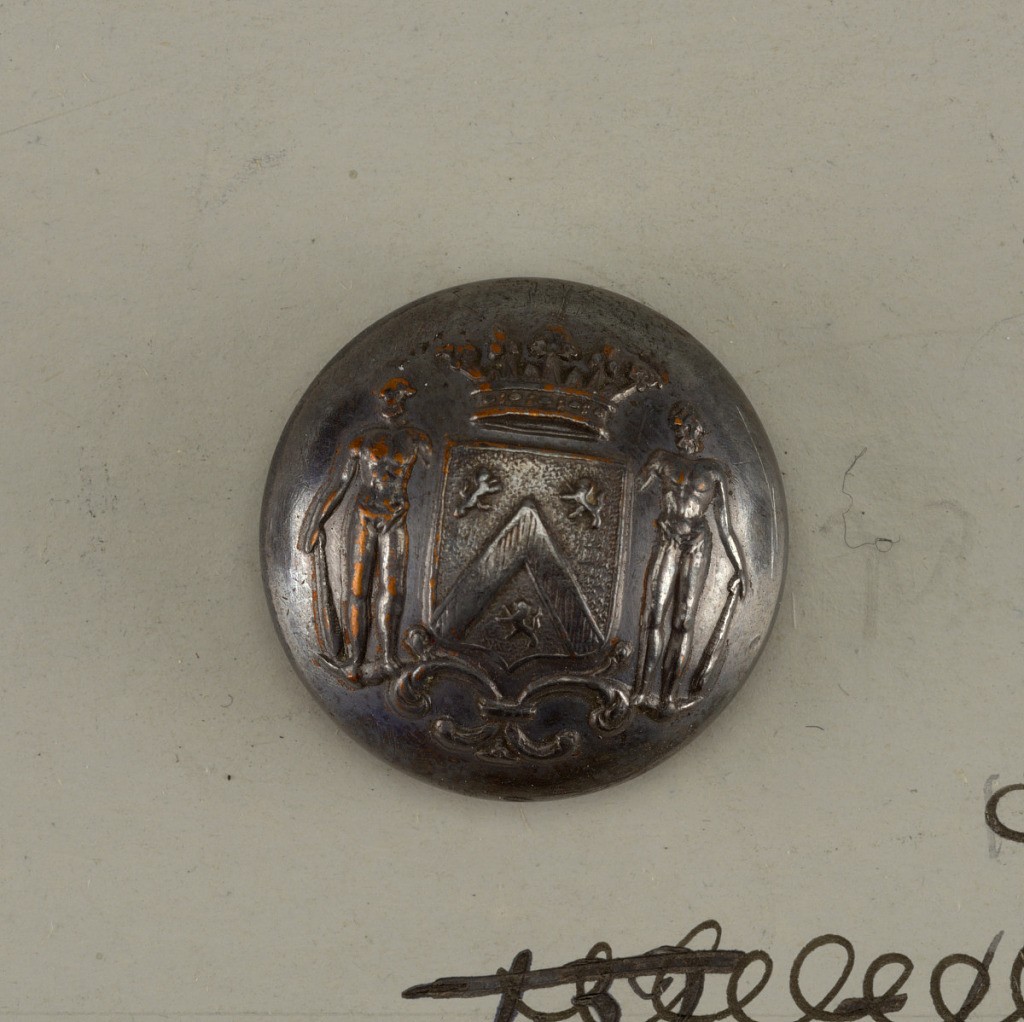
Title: Button
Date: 1801–50
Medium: Copper, silver plated
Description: Circular, convex button with ornament showing shield with heraldic marking, lion supporters, a ribbon below and a crown above. Brass back and shank. On reverse: "Superieur France"